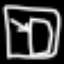
Label: squiggle